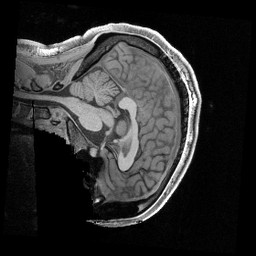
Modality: T1w
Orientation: sagittal
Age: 20
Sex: female
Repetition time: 2.4 s
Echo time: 0.00222 s